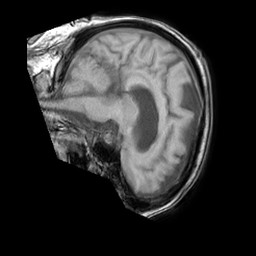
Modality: T1w
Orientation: sagittal
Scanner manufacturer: philips
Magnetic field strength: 1.5 T
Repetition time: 0.1885 s
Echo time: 0.00188 s